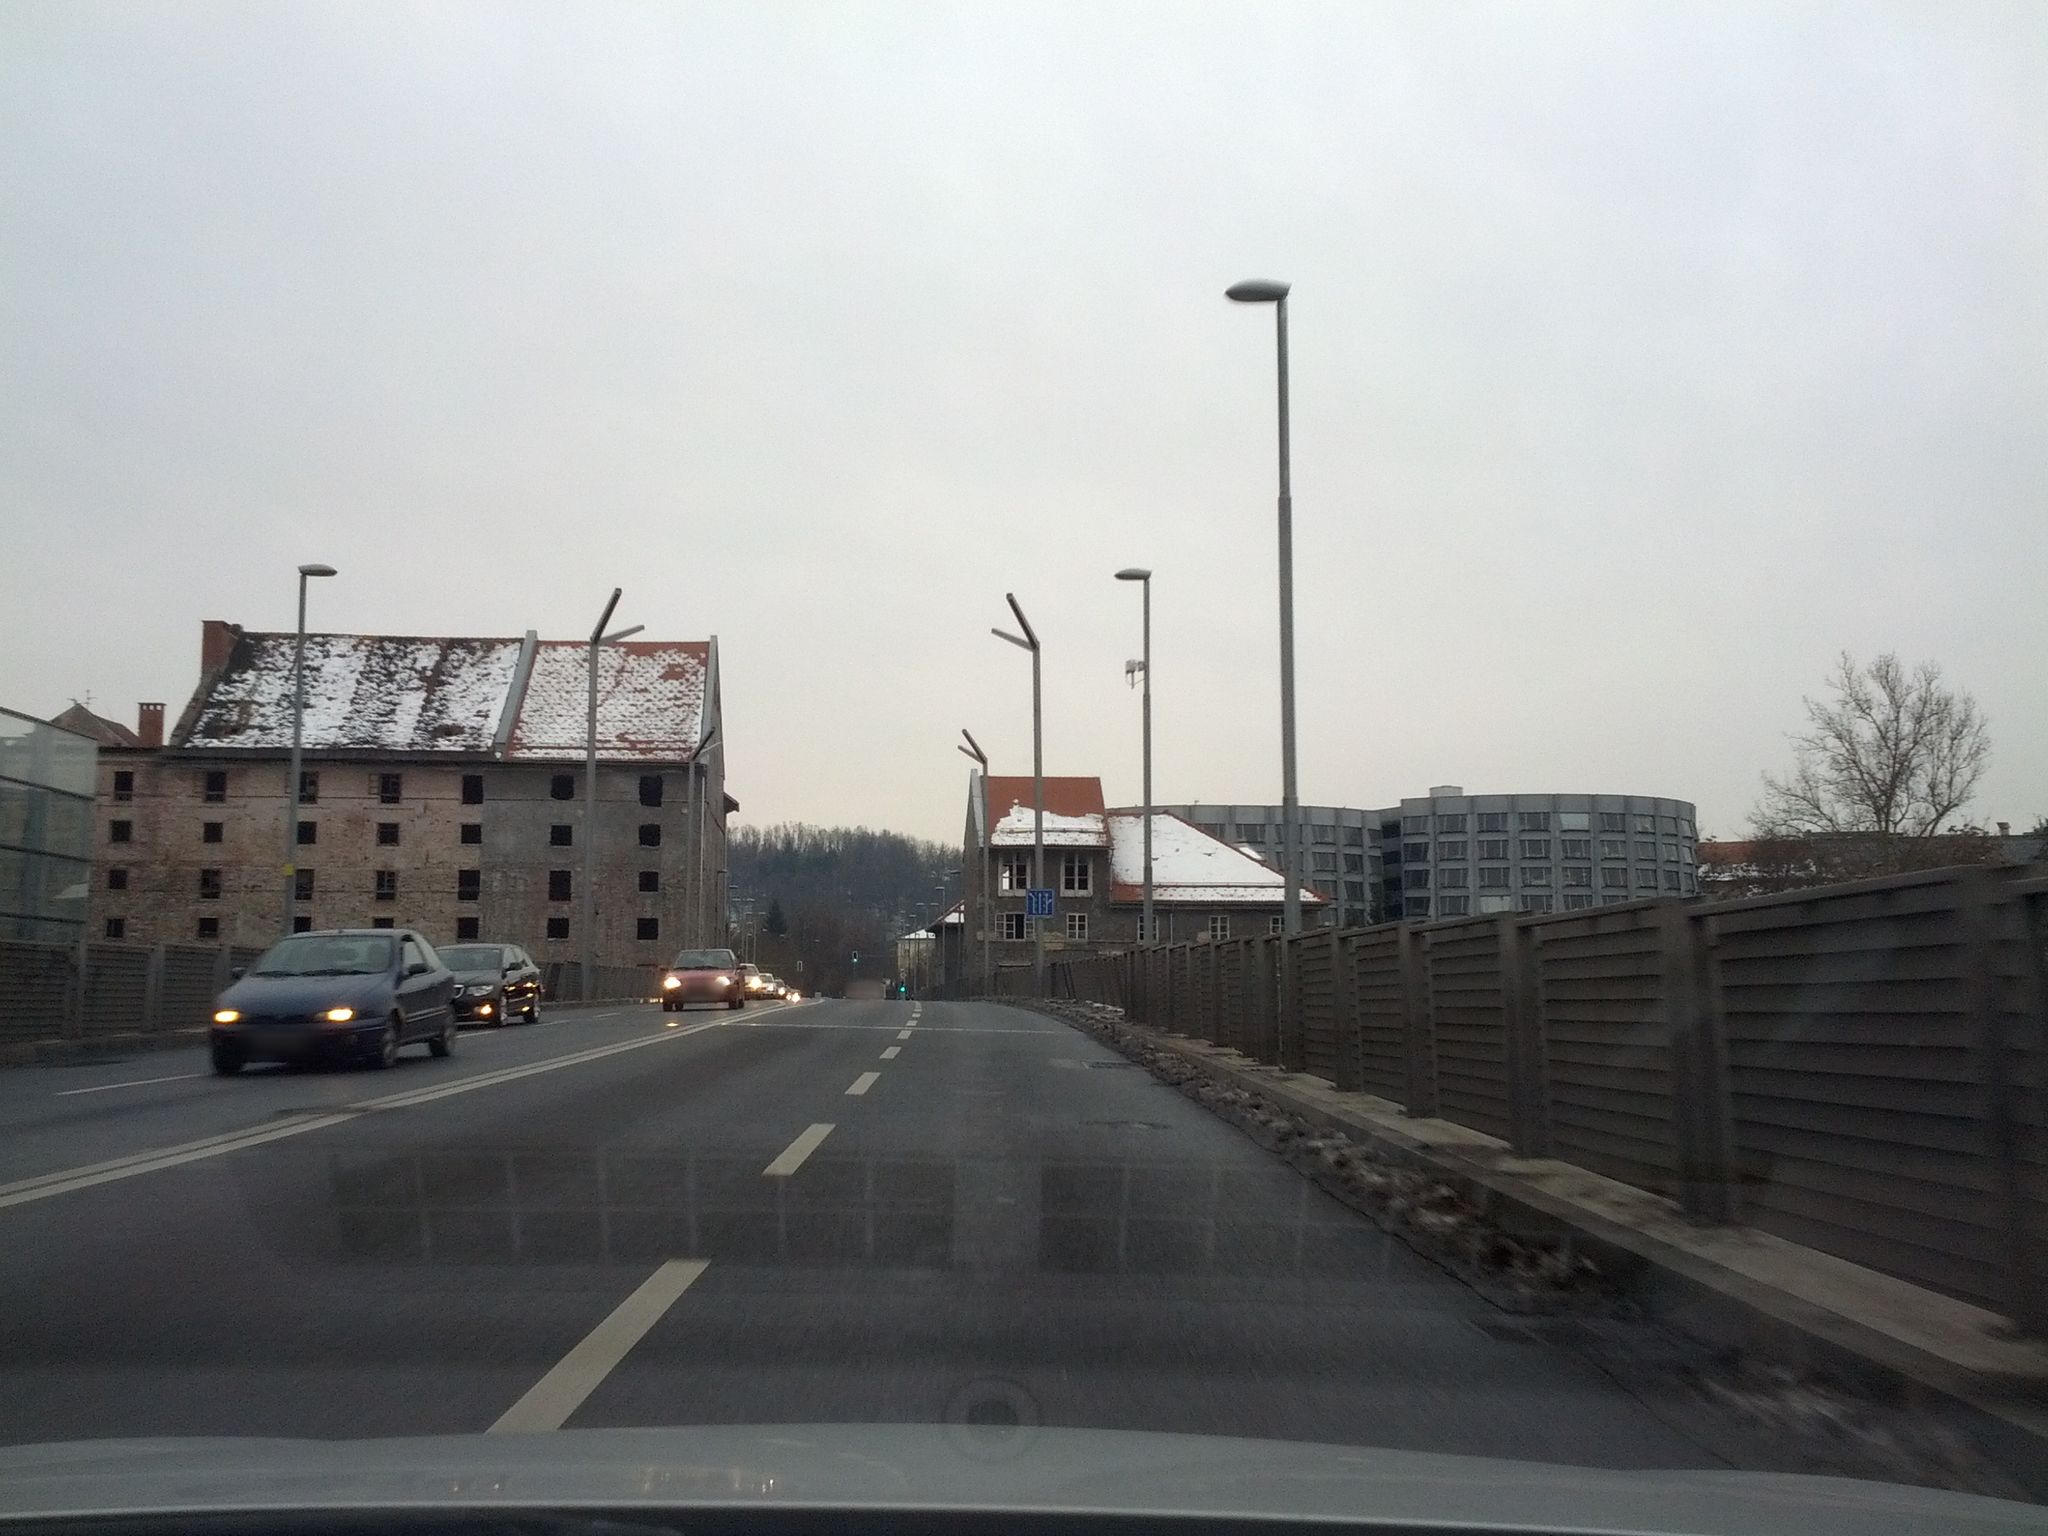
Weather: cloudy
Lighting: day
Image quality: good
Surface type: driving surface
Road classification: primary
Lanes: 4
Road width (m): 2
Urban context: urban centre
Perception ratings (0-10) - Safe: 4.7, Lively: 2.11, Beautiful: 3.03, Boring: 5.48, Depressing: 7.81, Wealthy: 3.04